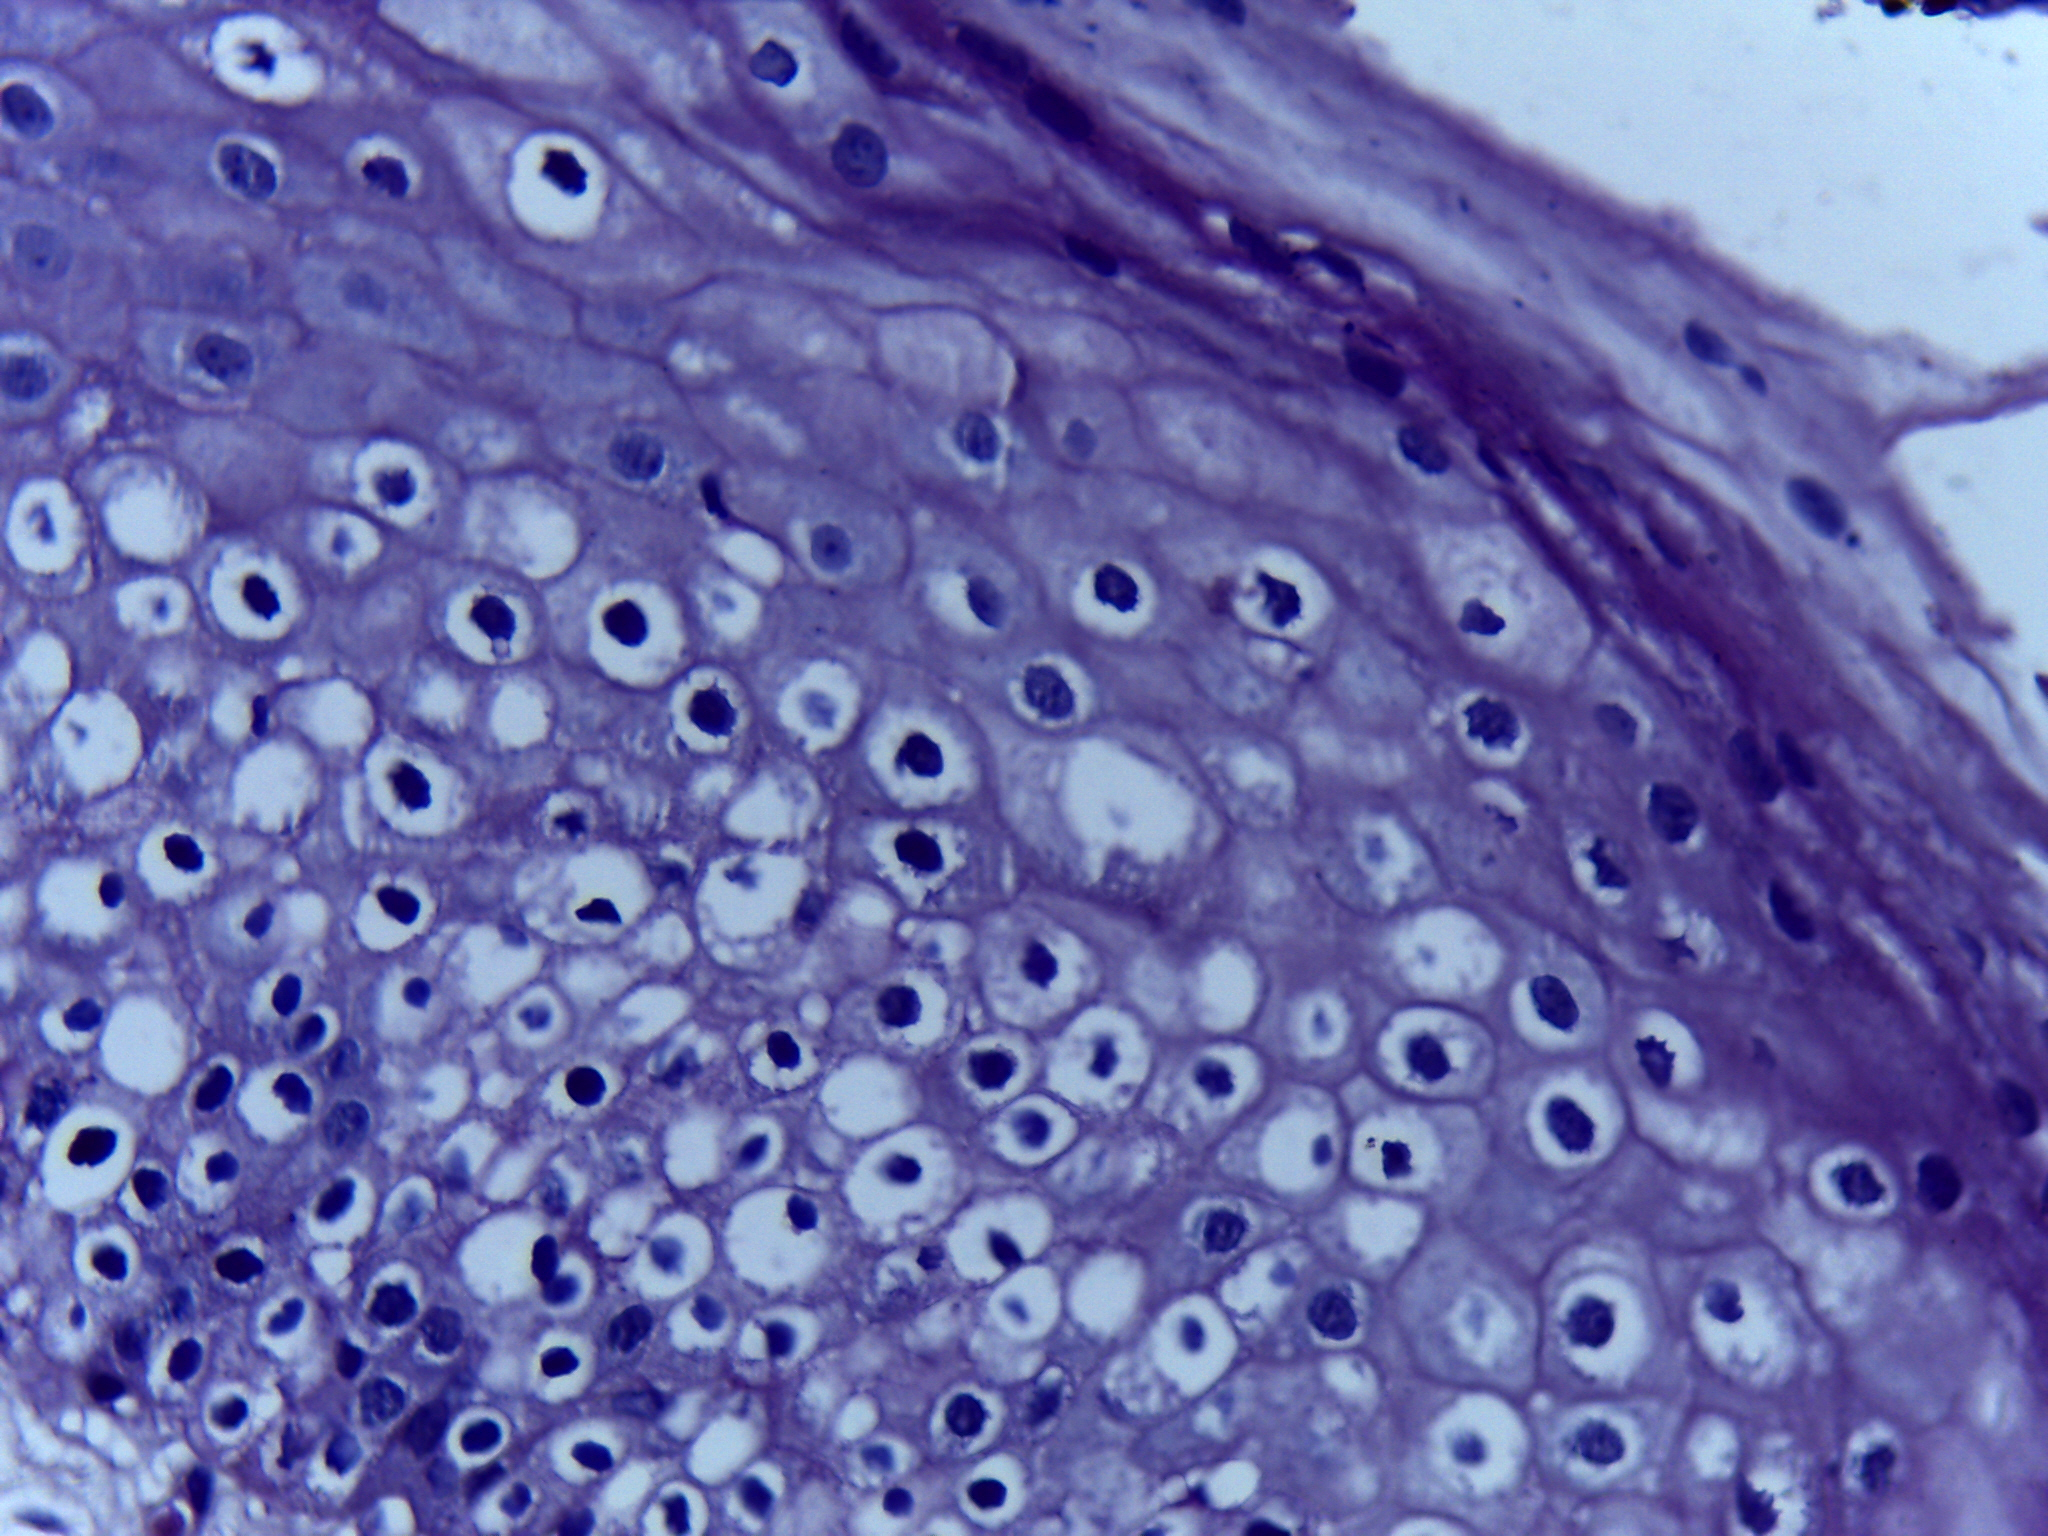
Diagnosis: OSCC